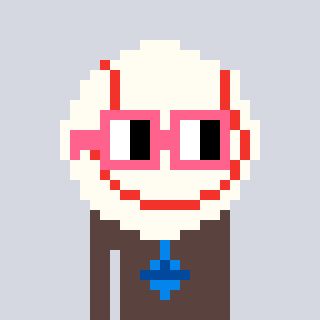
a pixel art character with square pink glasses, a baseball ball-shaped head and a darkbrown-colored body on a cool background